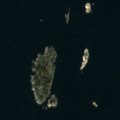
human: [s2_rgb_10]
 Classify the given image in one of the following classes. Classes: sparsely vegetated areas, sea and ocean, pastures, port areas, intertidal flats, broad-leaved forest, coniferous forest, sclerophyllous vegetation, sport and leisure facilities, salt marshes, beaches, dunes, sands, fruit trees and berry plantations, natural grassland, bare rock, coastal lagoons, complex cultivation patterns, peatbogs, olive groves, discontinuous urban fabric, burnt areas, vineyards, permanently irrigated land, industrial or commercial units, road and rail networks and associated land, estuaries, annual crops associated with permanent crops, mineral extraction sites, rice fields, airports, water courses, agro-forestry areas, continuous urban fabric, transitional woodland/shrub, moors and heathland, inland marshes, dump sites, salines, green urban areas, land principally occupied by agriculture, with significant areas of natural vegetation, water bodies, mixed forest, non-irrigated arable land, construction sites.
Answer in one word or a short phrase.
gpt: sea and ocean